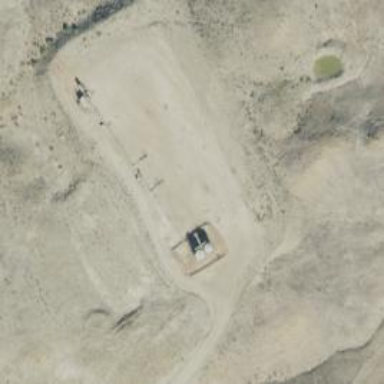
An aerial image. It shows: Petroleum well that is man-made.